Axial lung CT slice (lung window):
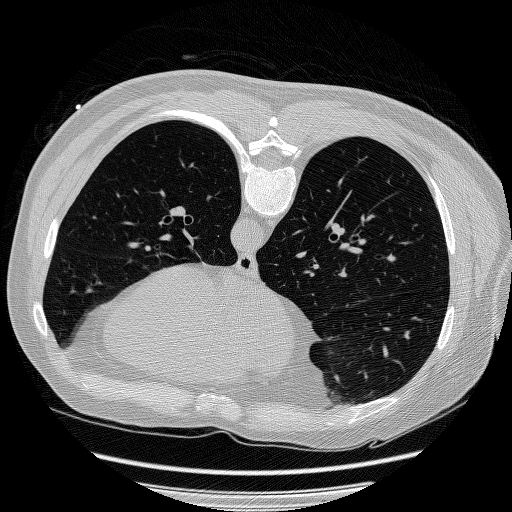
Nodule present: no